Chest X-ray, PA view. Patient: 67 years old, sex M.
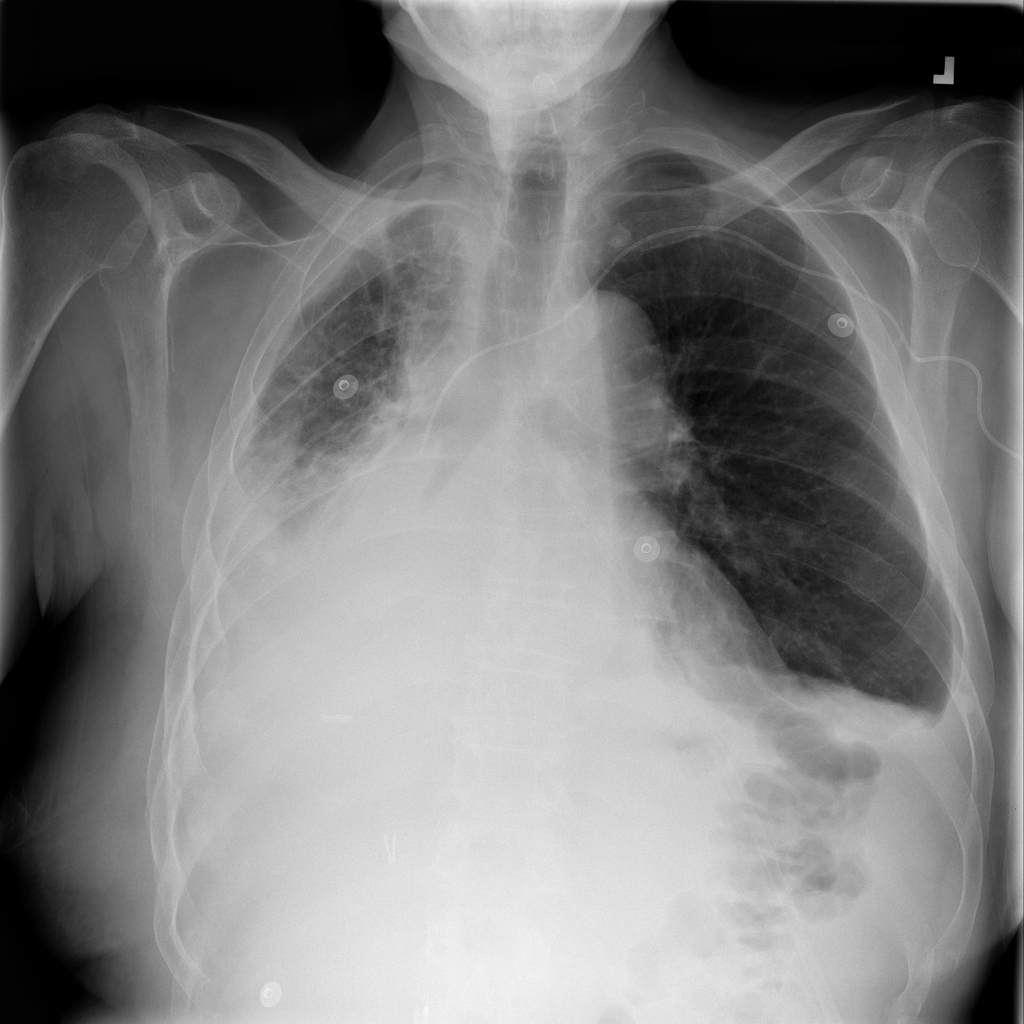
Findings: Effusion